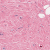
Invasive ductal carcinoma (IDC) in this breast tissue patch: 0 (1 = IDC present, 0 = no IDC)